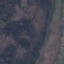
Label: HerbaceousVegetation